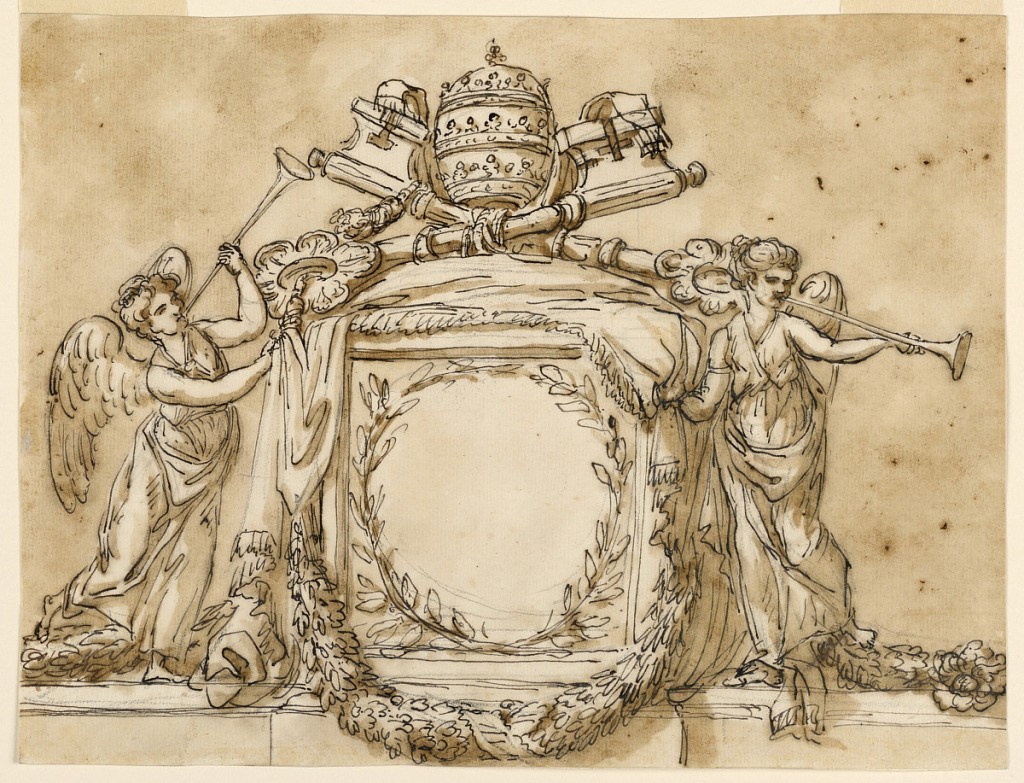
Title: Papal coat of arms
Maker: Giuseppe Barberi, Italian, 1746–1809
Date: ca. 1786
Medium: Pen and brown ink, brush and brown wash, graphite on off-white laid paper, lined
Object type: Drawing
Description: Below is a base like an entablature. Upon it, in the center, is a pedestal covered by a cloth which has been raised from the front by two winged female genii blowing trumpets. In the front is a wreath of two branches. Upon the pedestal are the keys and the tiara. Below is a garland. Usual background.